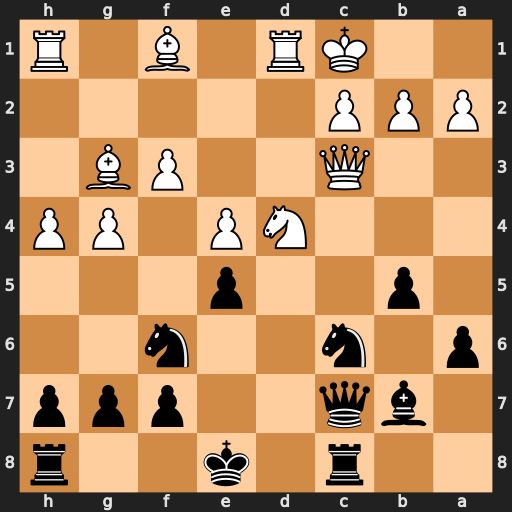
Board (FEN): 2r1k2r/1bq2ppp/p1n2n2/1p2p3/3NP1PP/2Q2PB1/PPP5/2KR1B1R
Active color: b
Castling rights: k
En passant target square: -
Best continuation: exd4 Bxc7 dxc3